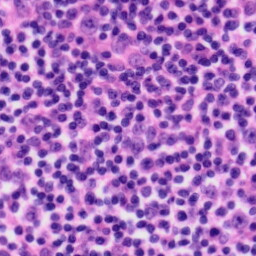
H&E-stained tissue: Tonsil